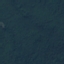
Label: Forest